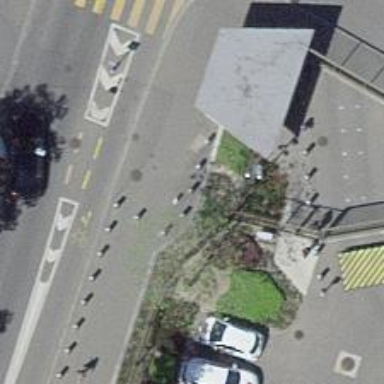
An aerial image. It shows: Bollard.